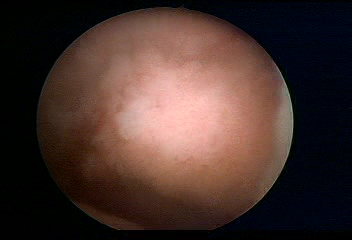
Modality: WLC
Class: Malignant
Subclass: LowGradePapillary
Lesion: L1
Stage: Ta
Morphology: Papillary
Bladder cancer association: Yes
Annotated structures: Tumor